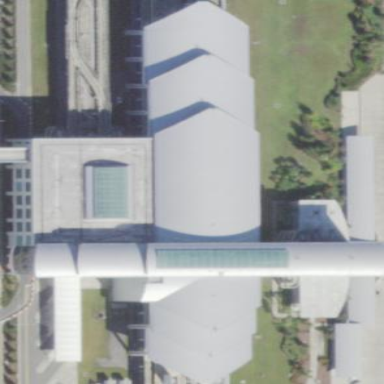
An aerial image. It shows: Train station building with round roof shape.